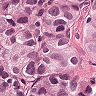
Metastatic tissue present: yes